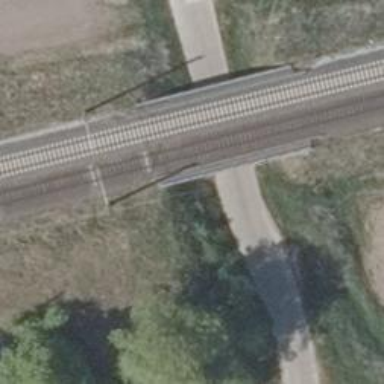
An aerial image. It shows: Bridge over electrified railway with contact lines.